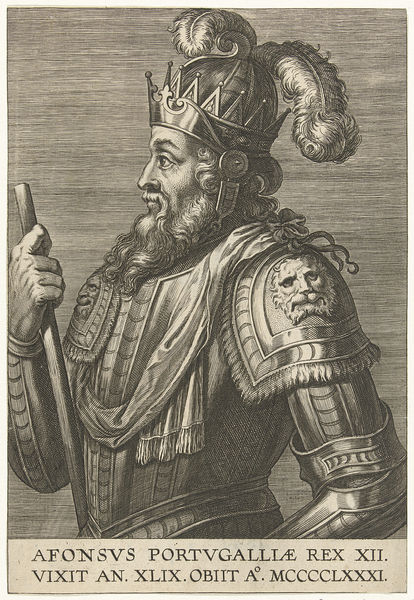
Titel: Portret van koning Alfons V van Portugal
Künstler: Cornelis (I) Galle
Standort: Amsterdam
Institution: Rijksmuseum
Schlagwörter: feder, tuch, bart, portrait, porträt, krone, prtrait, schrift, graphik, könig, druck, schwarzweiss, stich, text, beschriftung, helm, ritter, rüstung, löwe, kupferstich, bildunterschrift, latein, römische zahlen, portugal, rex, alfons, ältere üerson, ältere person